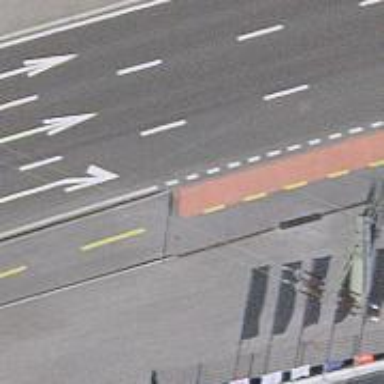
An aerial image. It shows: Cycleway.